九年级 · 立体几何学
如图是一个正方体的表面展开图, 则原正方体中与建“字”所在的面相对的面上标的字是 \$ \qquad \$ .

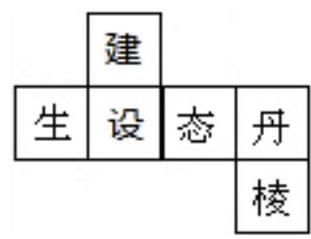
答案: 棱
解析: 正方体的表面展开图中, 相对的面一定隔着一个正方形.

“设”与“丹”是相对面，

“生”与“态”是相对面，

“建”与“棱”是相对面。

故答案为: 棱.